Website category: jobs
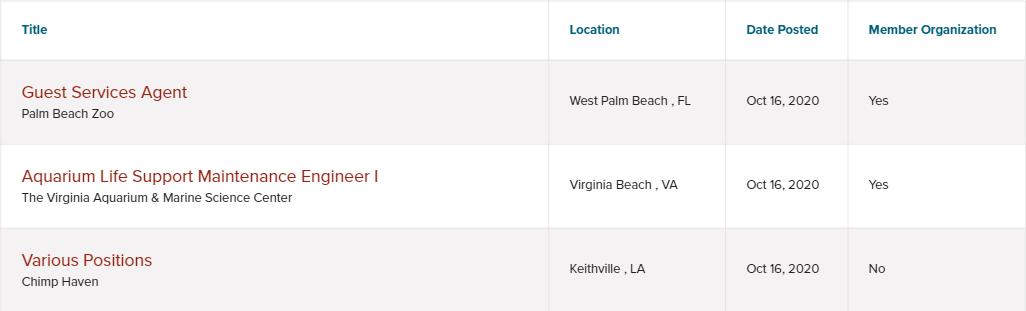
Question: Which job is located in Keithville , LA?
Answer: Various Positions

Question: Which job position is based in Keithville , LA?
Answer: Various Positions

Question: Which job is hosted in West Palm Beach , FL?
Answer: Guest Services Agent

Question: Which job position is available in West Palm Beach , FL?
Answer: Guest Services Agent

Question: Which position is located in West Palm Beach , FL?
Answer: Guest Services Agent

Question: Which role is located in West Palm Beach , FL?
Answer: Guest Services Agent

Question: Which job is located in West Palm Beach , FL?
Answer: Guest Services Agent

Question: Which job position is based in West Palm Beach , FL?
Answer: Guest Services Agent